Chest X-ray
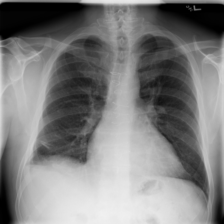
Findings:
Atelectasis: positive
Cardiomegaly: negative
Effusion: negative
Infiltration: negative
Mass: negative
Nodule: negative
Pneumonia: negative
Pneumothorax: negative
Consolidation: negative
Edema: negative
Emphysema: negative
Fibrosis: negative
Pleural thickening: negative
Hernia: negative